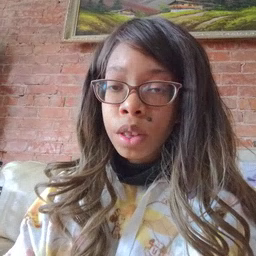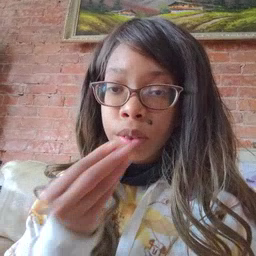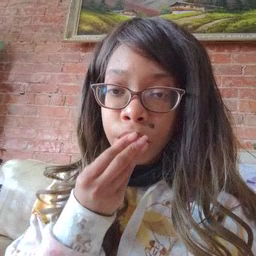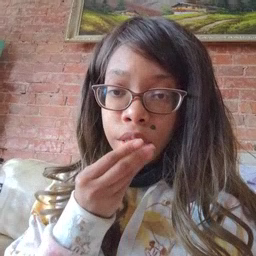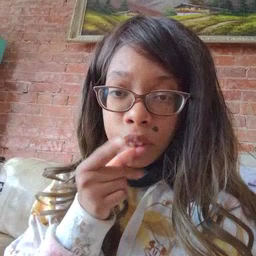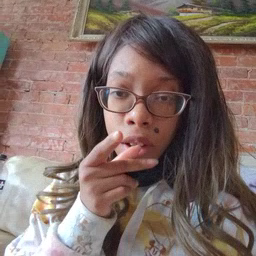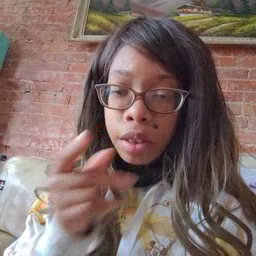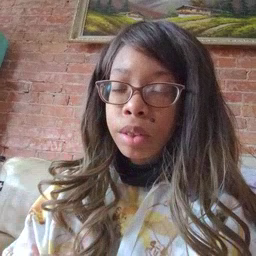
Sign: snack